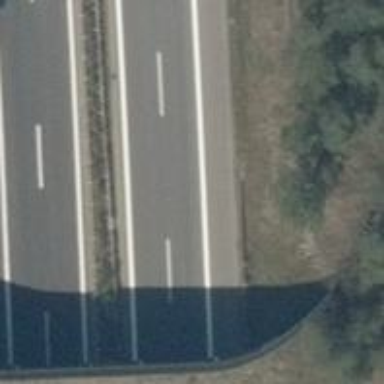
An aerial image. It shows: Asphalt motorway.